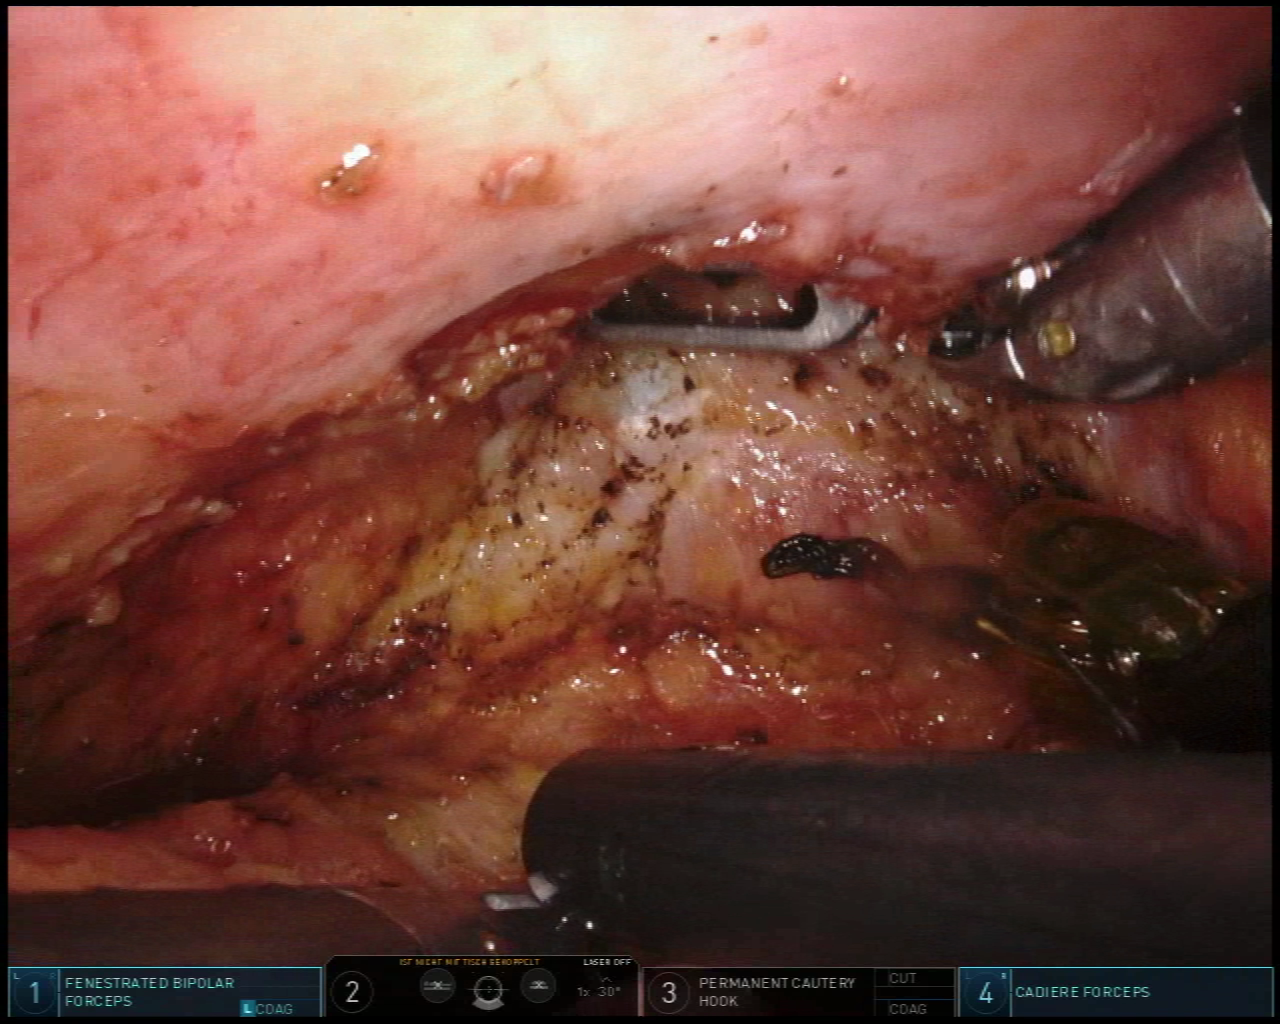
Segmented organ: vesicular_glands
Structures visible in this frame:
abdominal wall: no
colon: no
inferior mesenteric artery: no
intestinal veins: no
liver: no
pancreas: no
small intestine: no
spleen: no
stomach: no
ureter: no
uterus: no
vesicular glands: yes